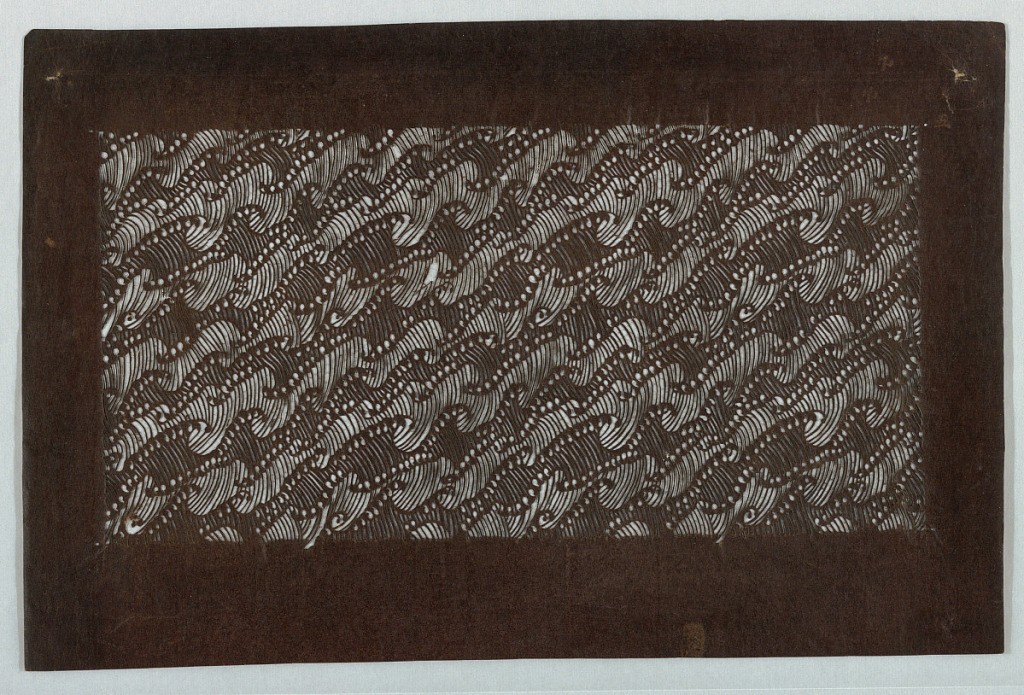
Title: Abstract Wave Motif
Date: mid 18th - early 19th century
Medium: Mulberry paper (kozo washi) treated with fermented persimmon tannin (kakishibu), and silk threads (itoire)
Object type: Katagami
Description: Abstract waves are decorated with tiny punch carving on edge as well as thin strips.